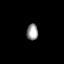
Tissue: lung
Cell type: T cells
Senescence score: 0.5989
Nuclear area (px): 185
Mean DAPI intensity: 150.968